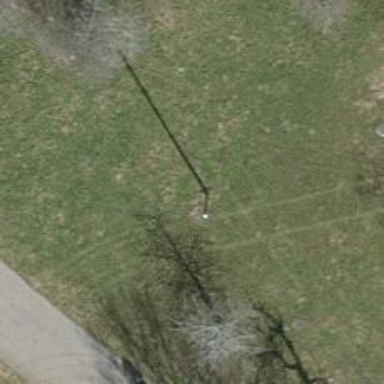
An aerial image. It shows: Minor power line.